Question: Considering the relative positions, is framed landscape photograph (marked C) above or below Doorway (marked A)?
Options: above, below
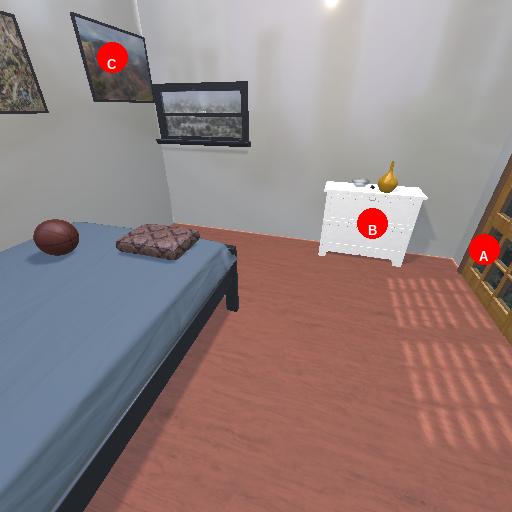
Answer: above